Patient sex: M
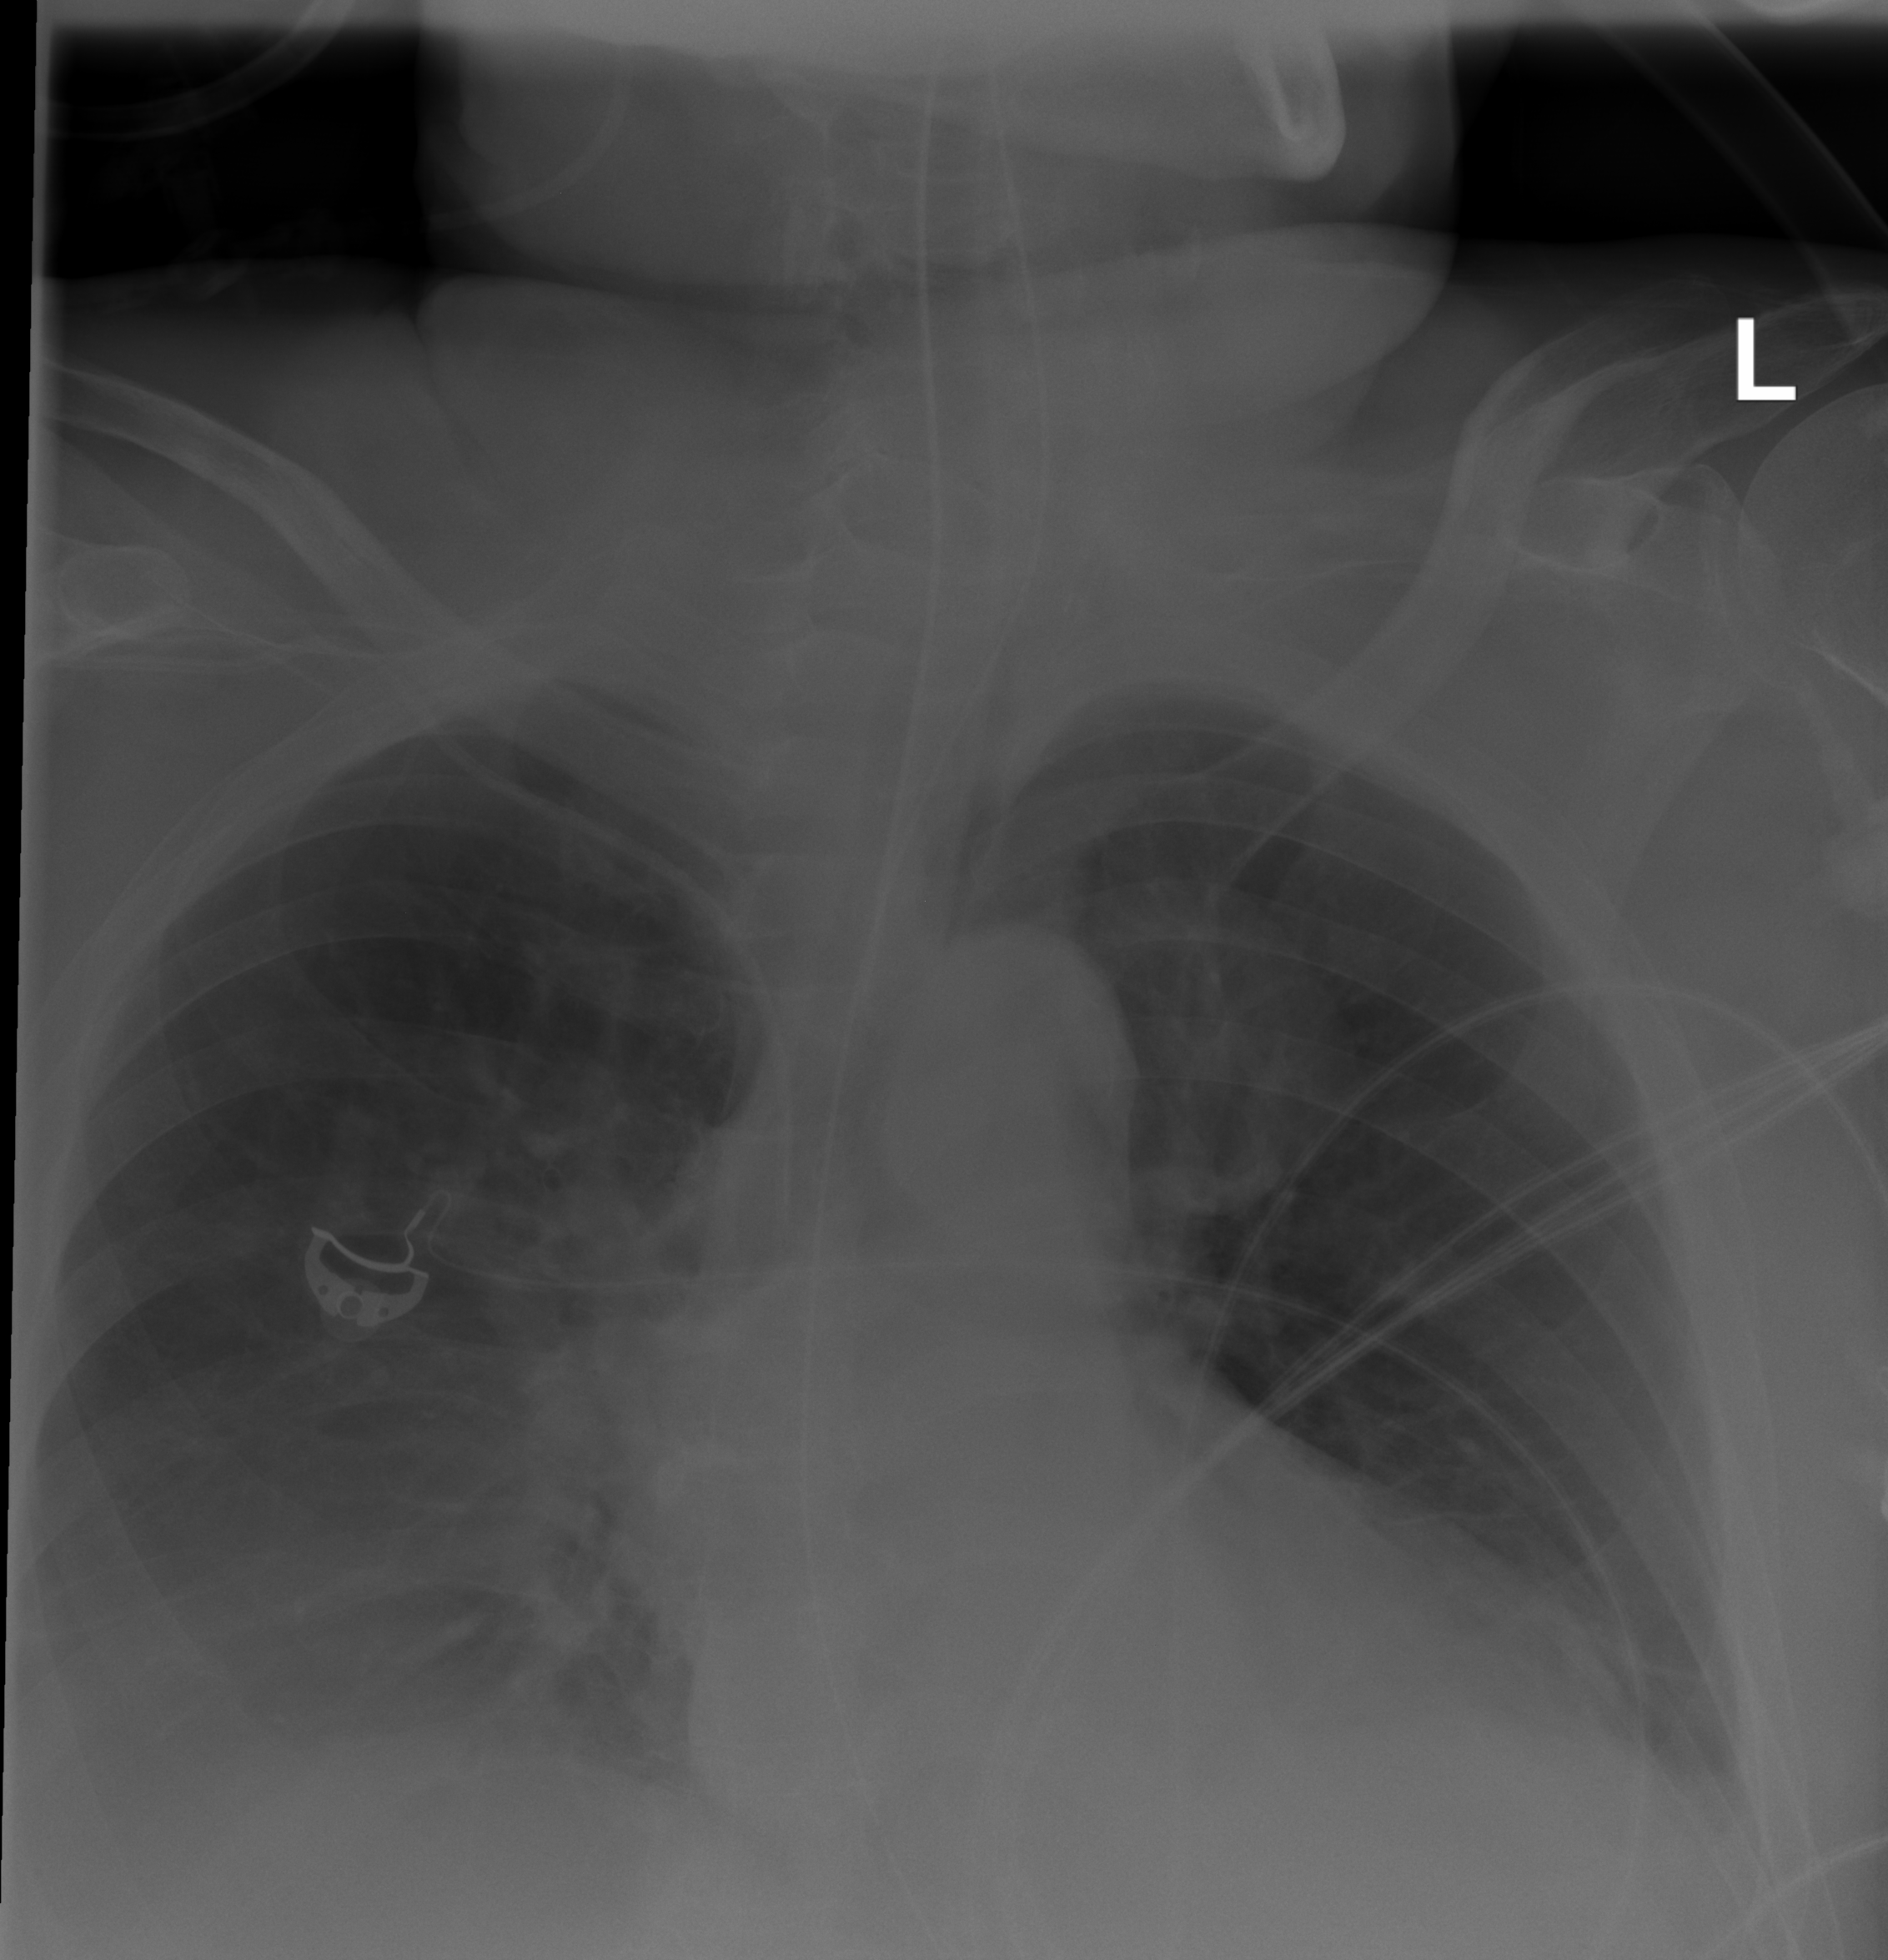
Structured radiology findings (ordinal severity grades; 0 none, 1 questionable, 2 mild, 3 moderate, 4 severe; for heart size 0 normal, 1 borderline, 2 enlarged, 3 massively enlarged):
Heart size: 1
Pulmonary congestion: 0
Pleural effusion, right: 2
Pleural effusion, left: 2
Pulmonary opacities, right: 2
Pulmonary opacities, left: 1
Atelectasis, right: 2
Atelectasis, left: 2